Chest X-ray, PA view. Patient: 60 years old, sex M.
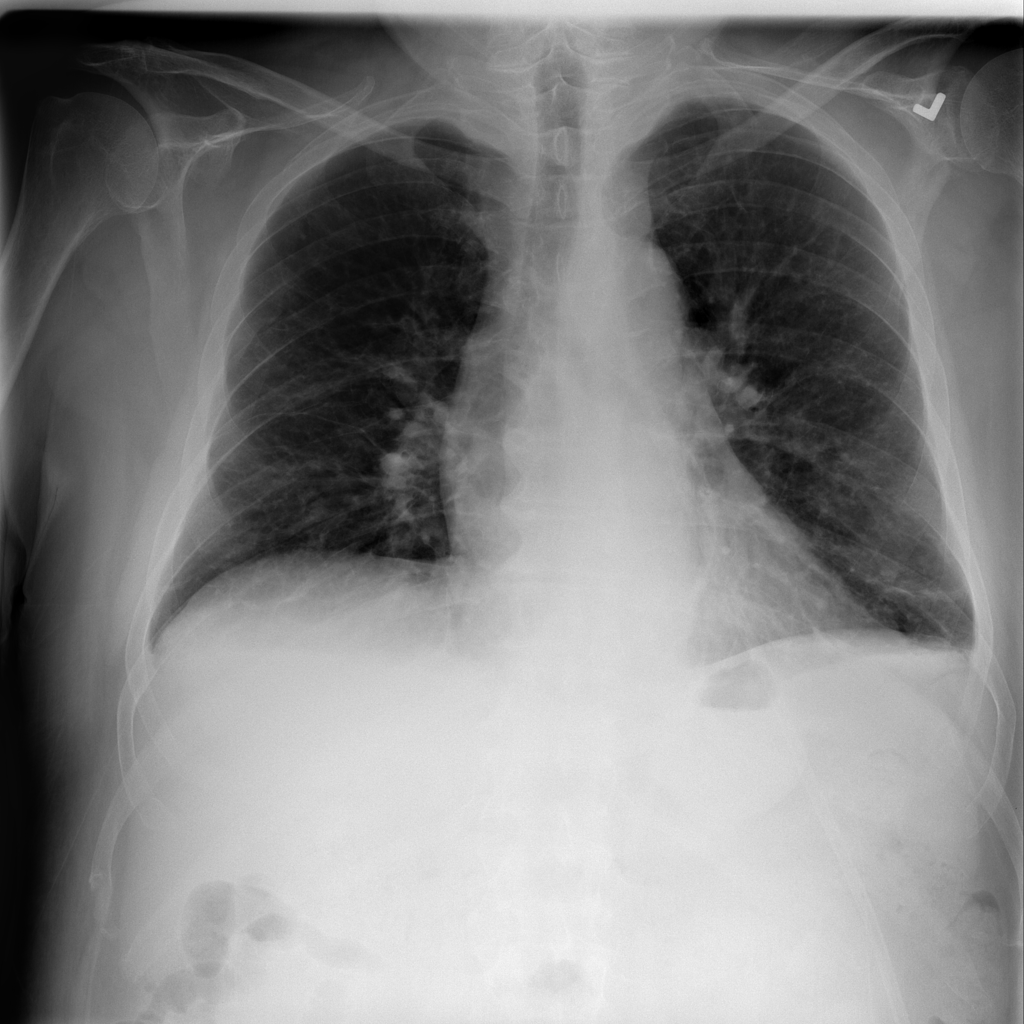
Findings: No Finding